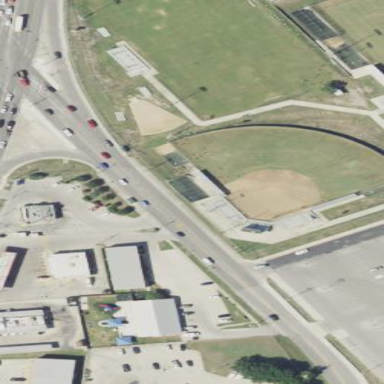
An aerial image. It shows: Baseball pitch for leisure land.